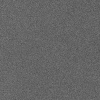
Atmospheric dust classification: dusty